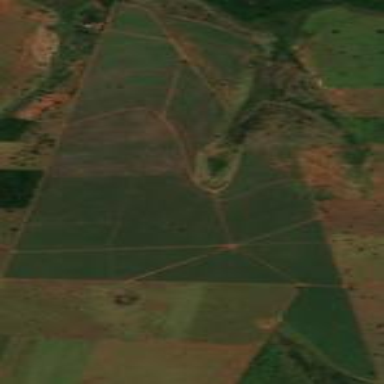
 which is harvested to produce sugar cane."